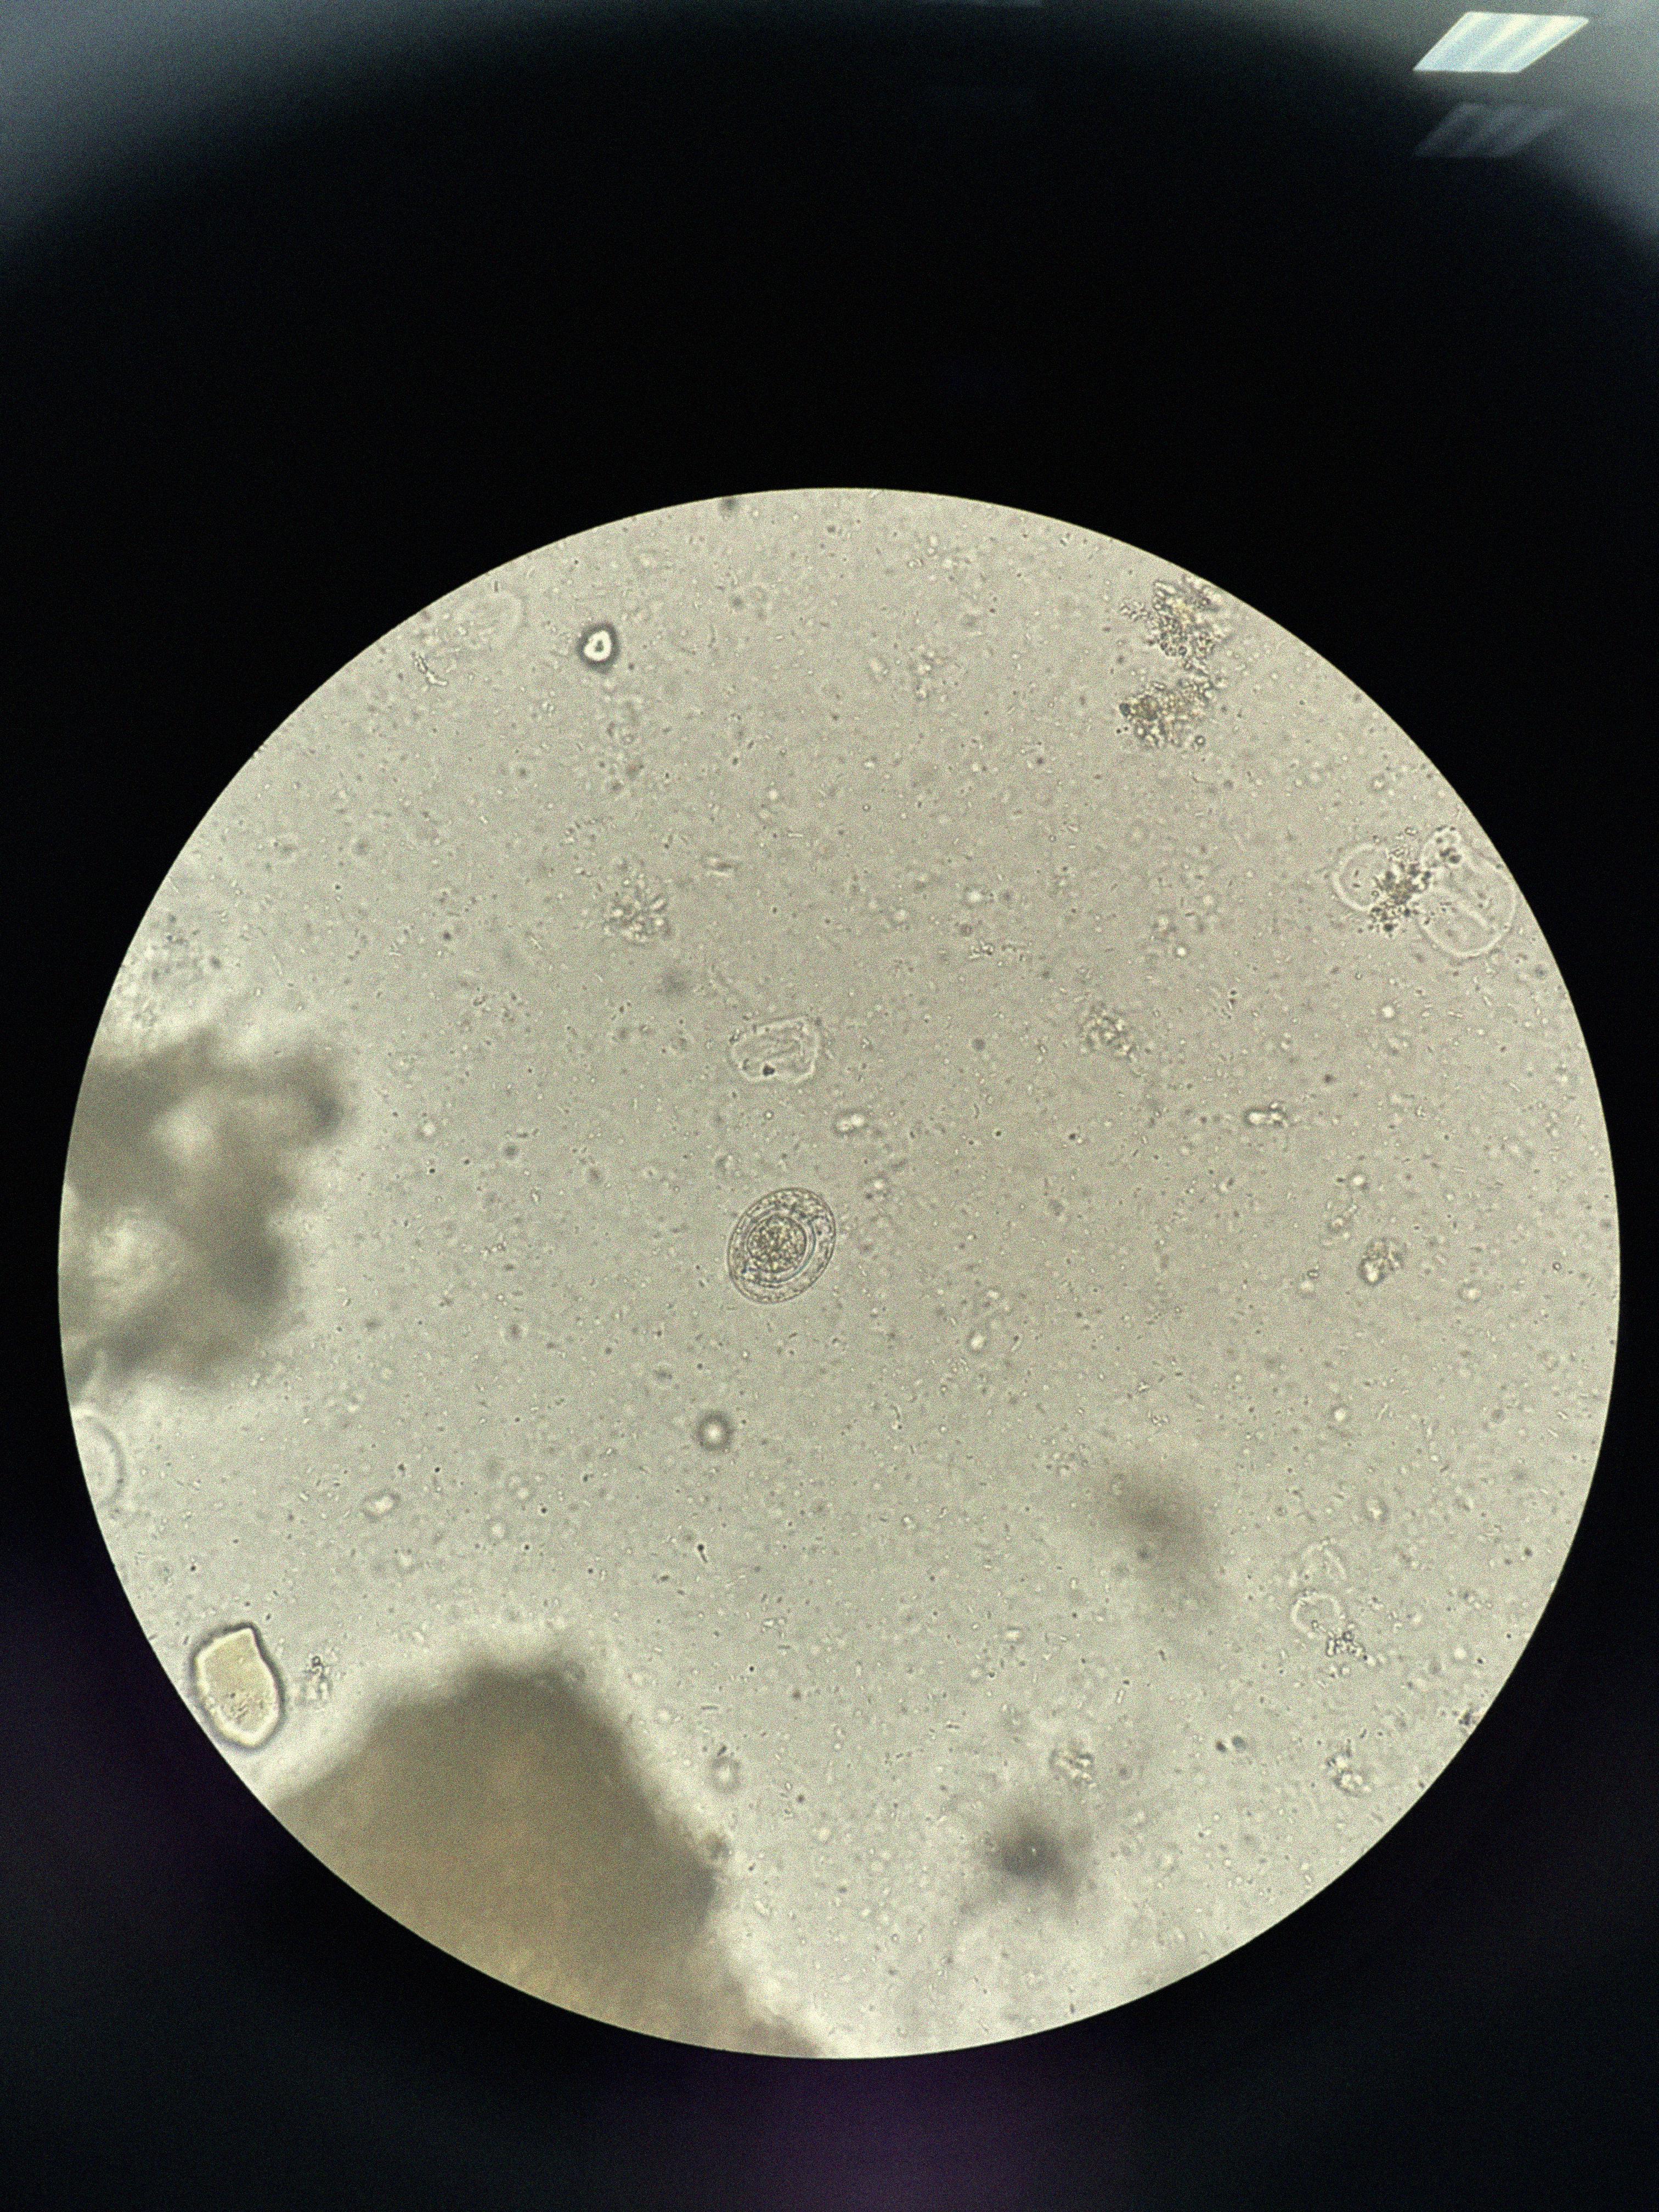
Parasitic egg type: Hymenolepis nana